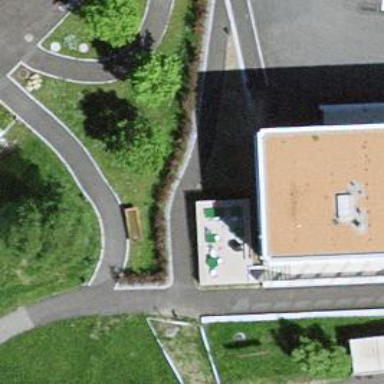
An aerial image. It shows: Asphalt footway.